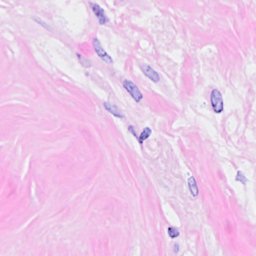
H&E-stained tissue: Breast